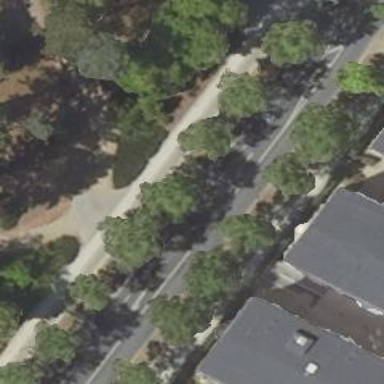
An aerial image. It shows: Avenue lined with deciduous broadleaved trees.